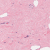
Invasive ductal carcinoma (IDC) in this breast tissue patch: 0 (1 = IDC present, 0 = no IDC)